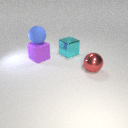
large purple rubber cube below large blue rubber sphere